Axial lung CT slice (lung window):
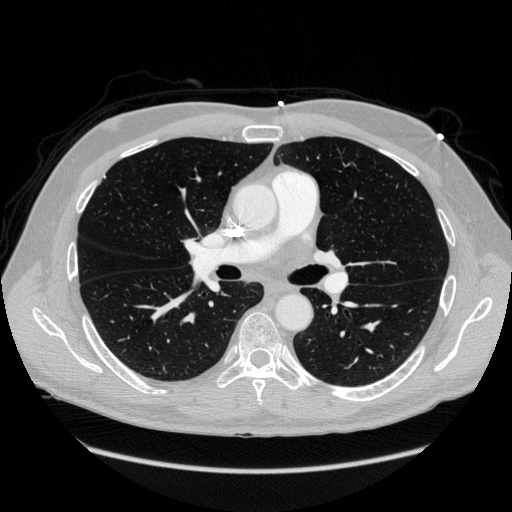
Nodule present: yes
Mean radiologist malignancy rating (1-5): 1